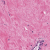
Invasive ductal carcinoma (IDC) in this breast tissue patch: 0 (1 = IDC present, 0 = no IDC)